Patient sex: F
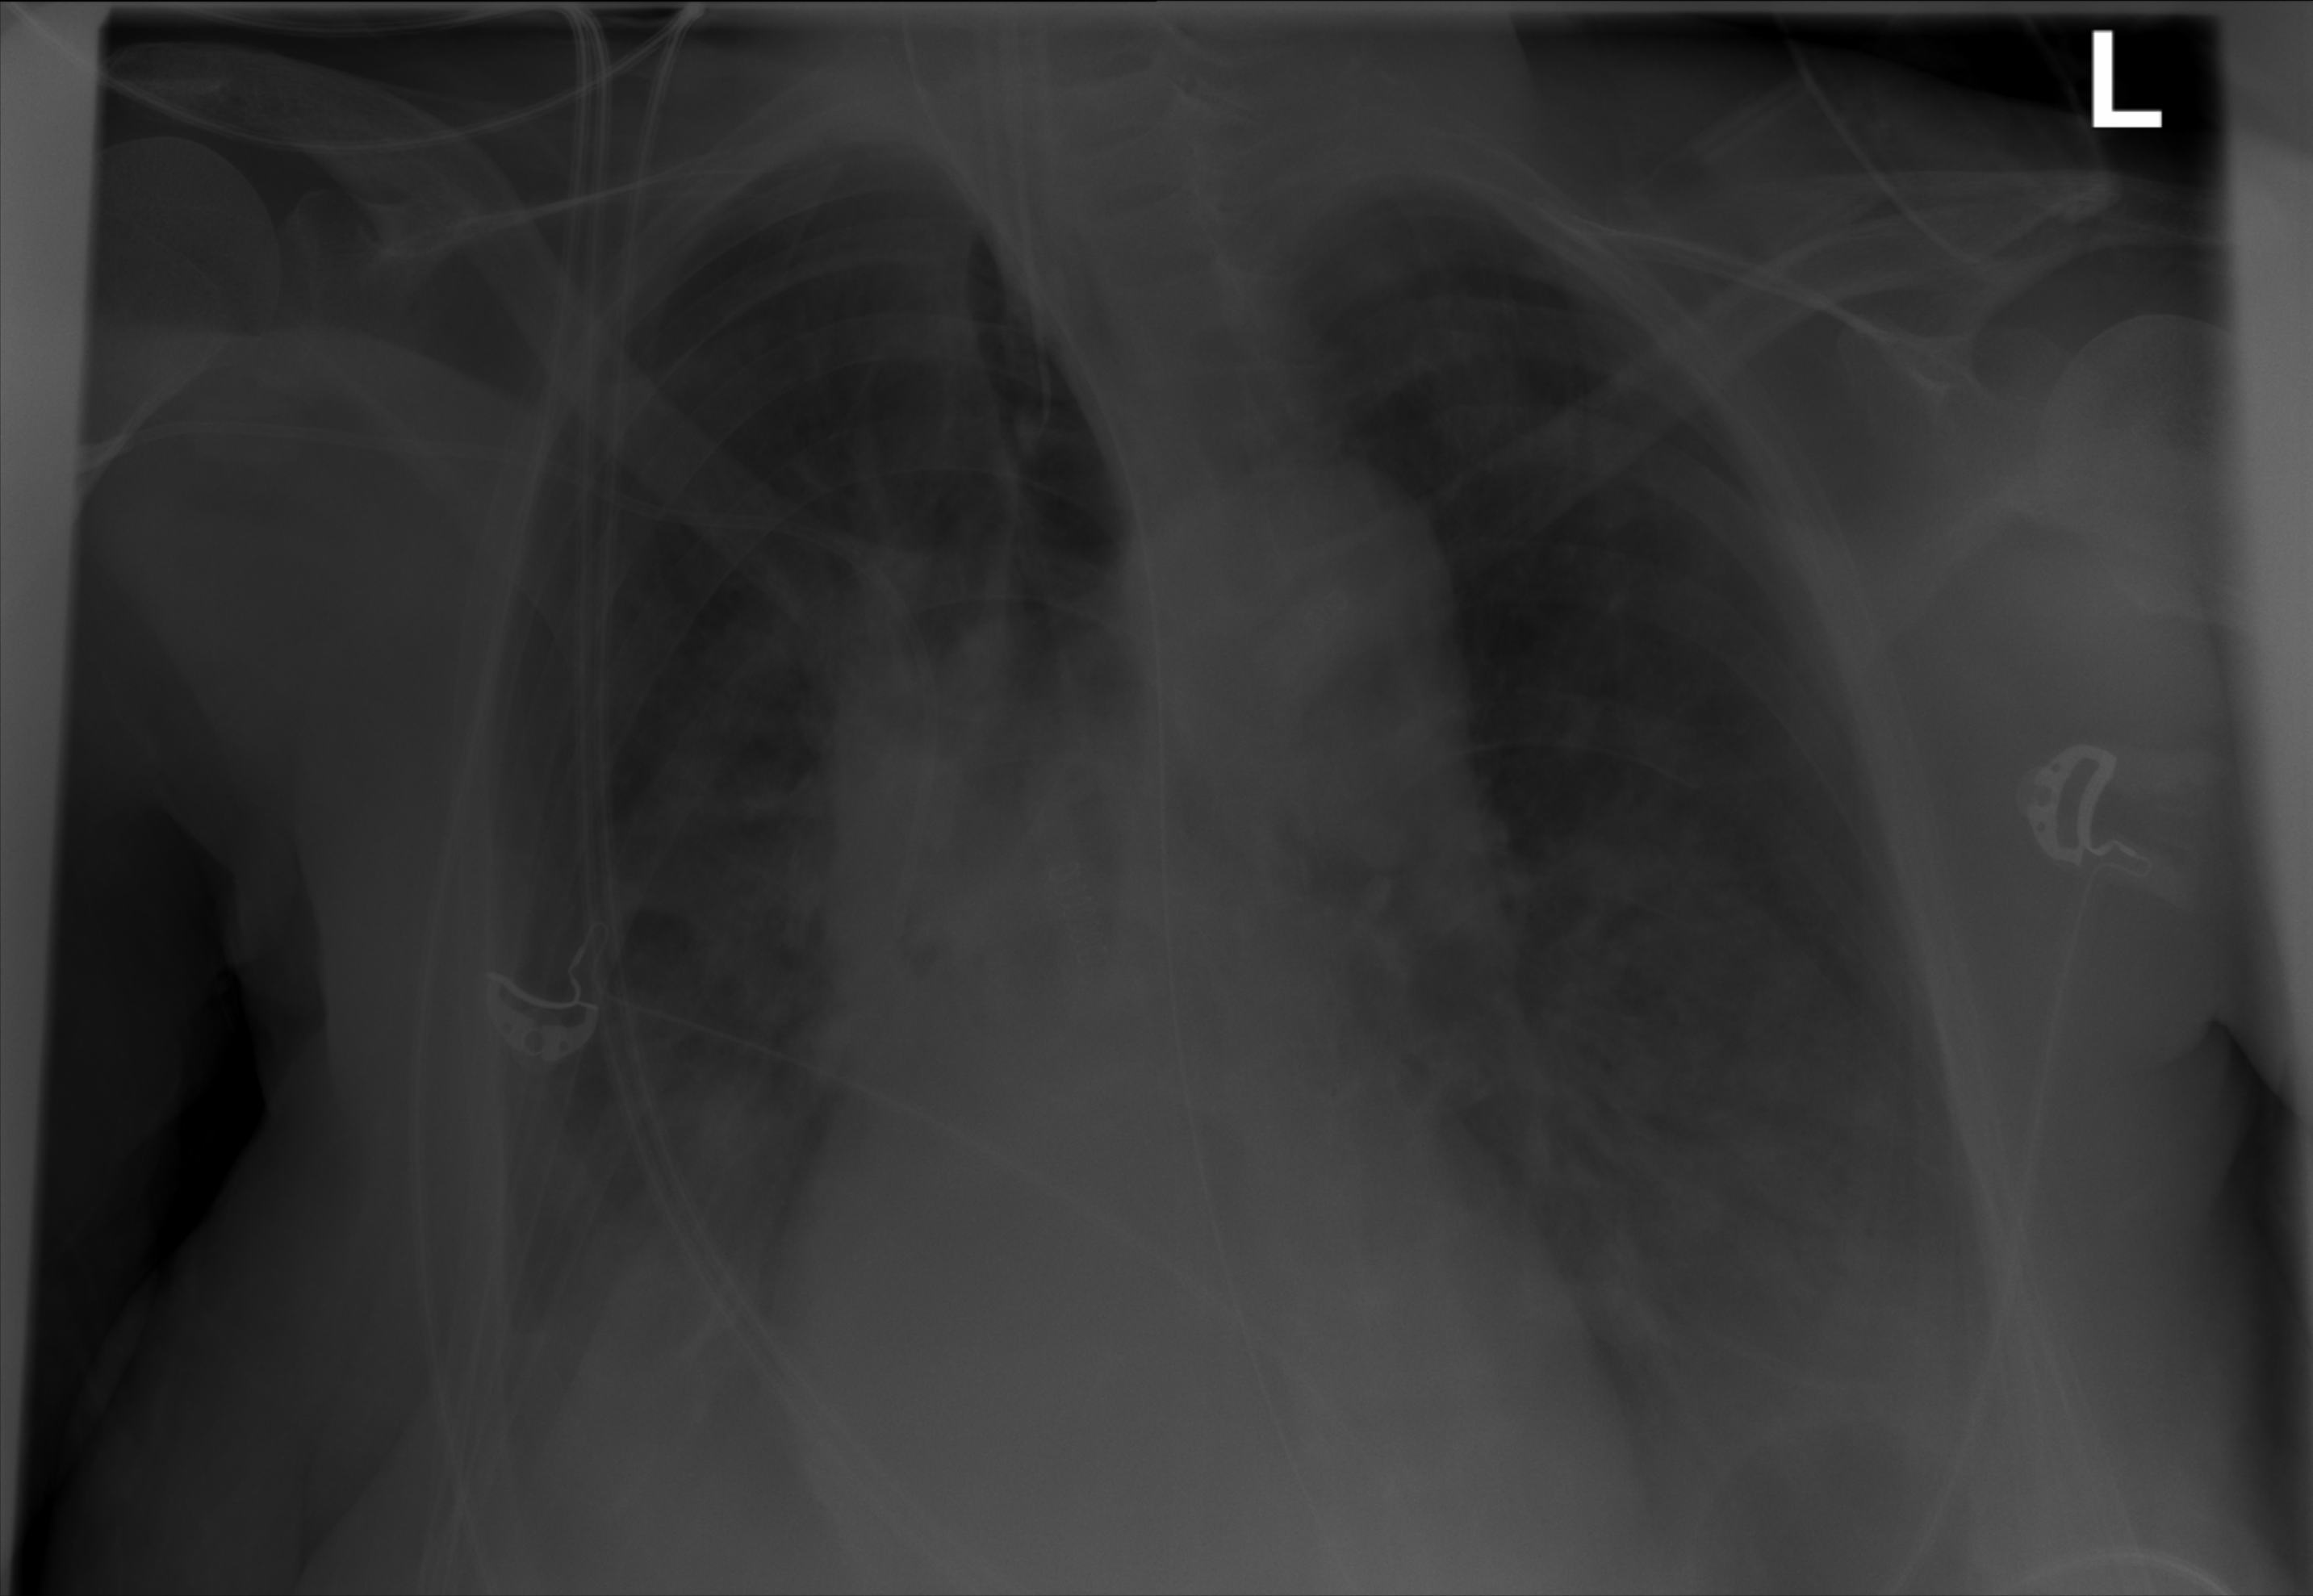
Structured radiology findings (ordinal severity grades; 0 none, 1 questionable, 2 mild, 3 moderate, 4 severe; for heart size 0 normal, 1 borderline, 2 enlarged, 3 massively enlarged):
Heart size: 2
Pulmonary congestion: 3
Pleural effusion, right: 3
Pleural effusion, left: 3
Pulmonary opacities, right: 3
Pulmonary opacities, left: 3
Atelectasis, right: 3
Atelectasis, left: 3